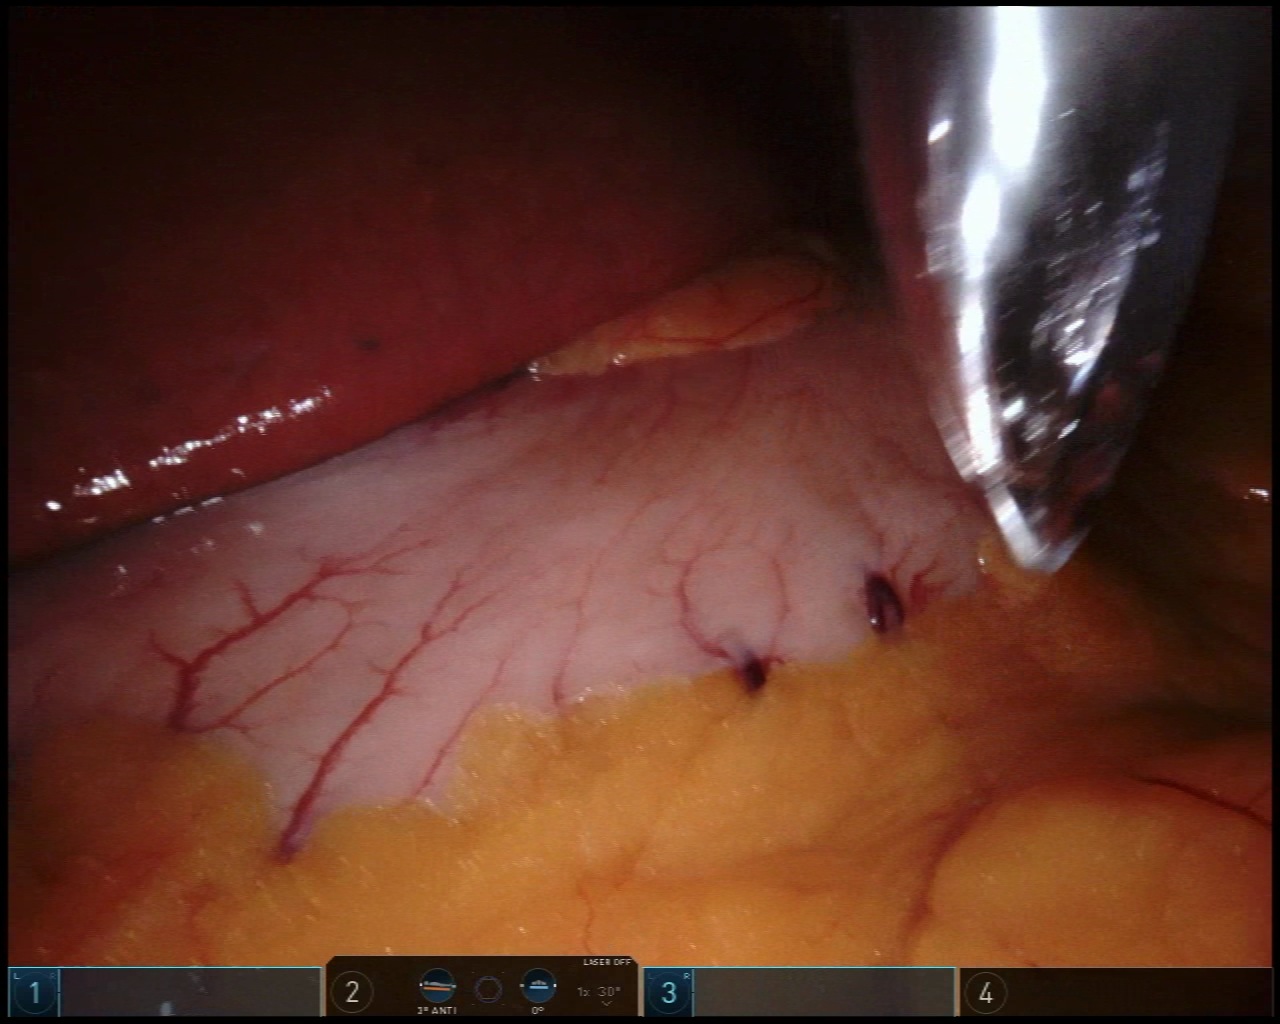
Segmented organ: liver
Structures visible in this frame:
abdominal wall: no
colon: no
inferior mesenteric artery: no
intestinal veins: no
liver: yes
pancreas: no
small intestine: no
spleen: no
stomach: yes
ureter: no
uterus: no
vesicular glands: no